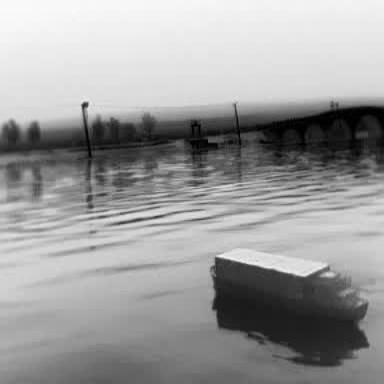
There is a fishing_boat in the infrared image.